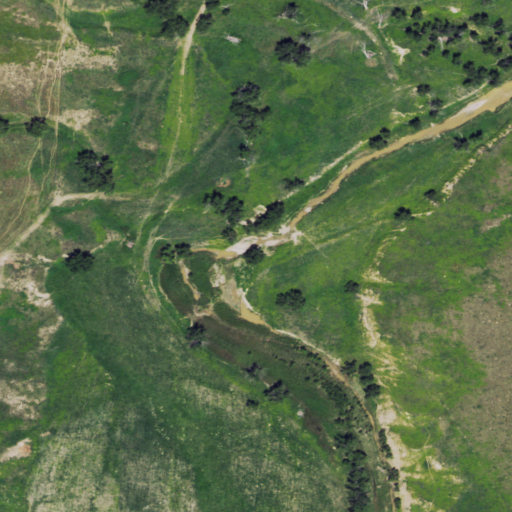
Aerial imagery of valley in Wyoming named Turner Draw containing grassland, pasture, herbaceous wetlands, and shrub